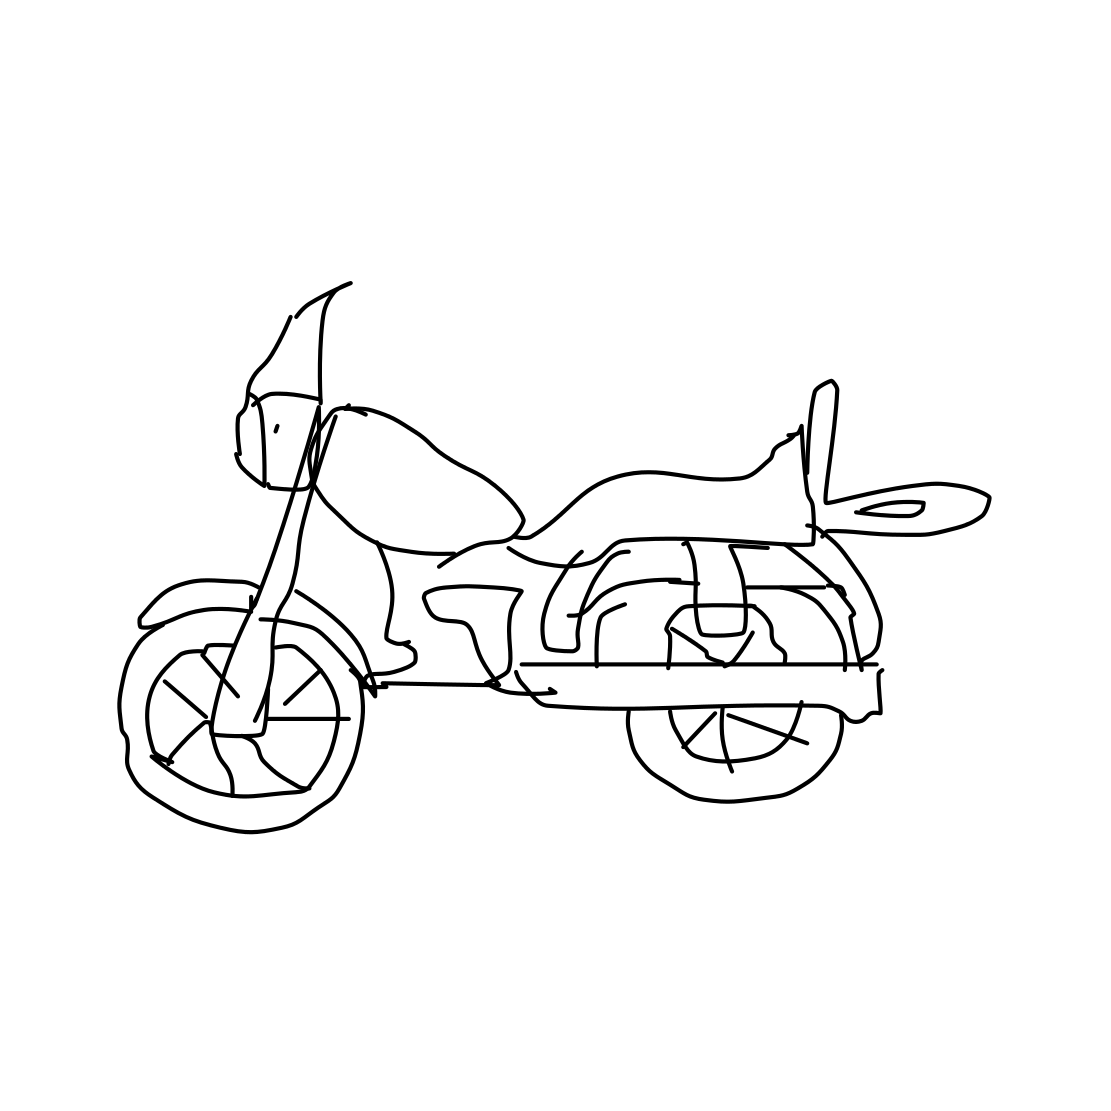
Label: motorbike